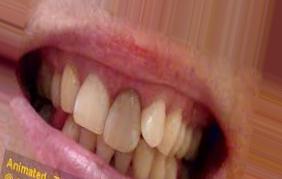
Condition: Tooth Discoloration